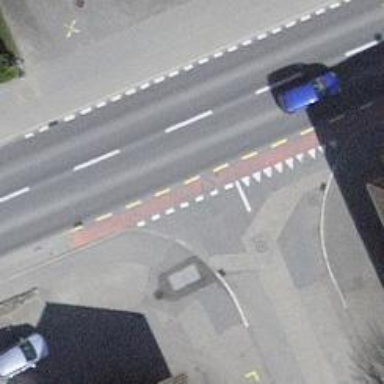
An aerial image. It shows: Road with "give way" sign.